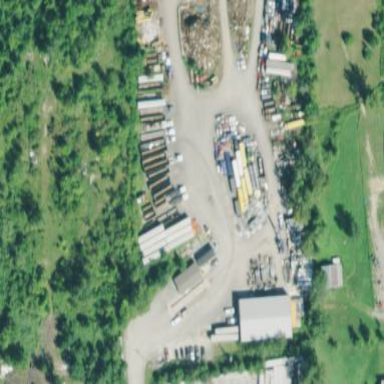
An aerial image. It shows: Industrial area designated as scrap yard.